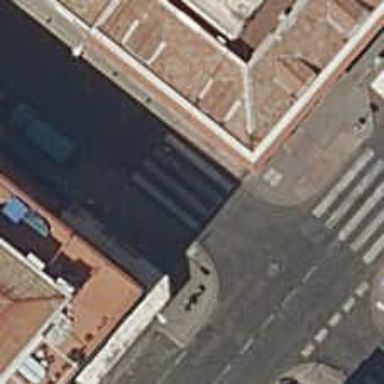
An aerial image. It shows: Marked crossing on the road.